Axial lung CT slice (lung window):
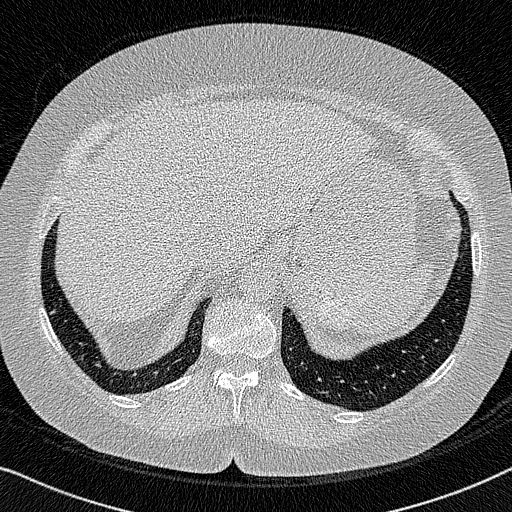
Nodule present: no